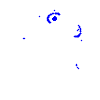
Particle: electron